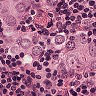
Metastatic tissue present: yes